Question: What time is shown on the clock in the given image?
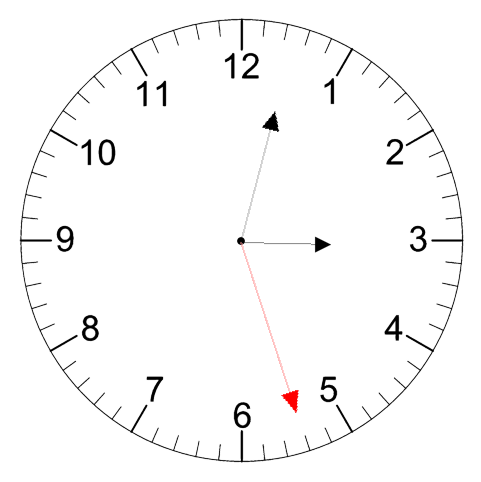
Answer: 03:02:27